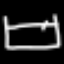
Label: bed